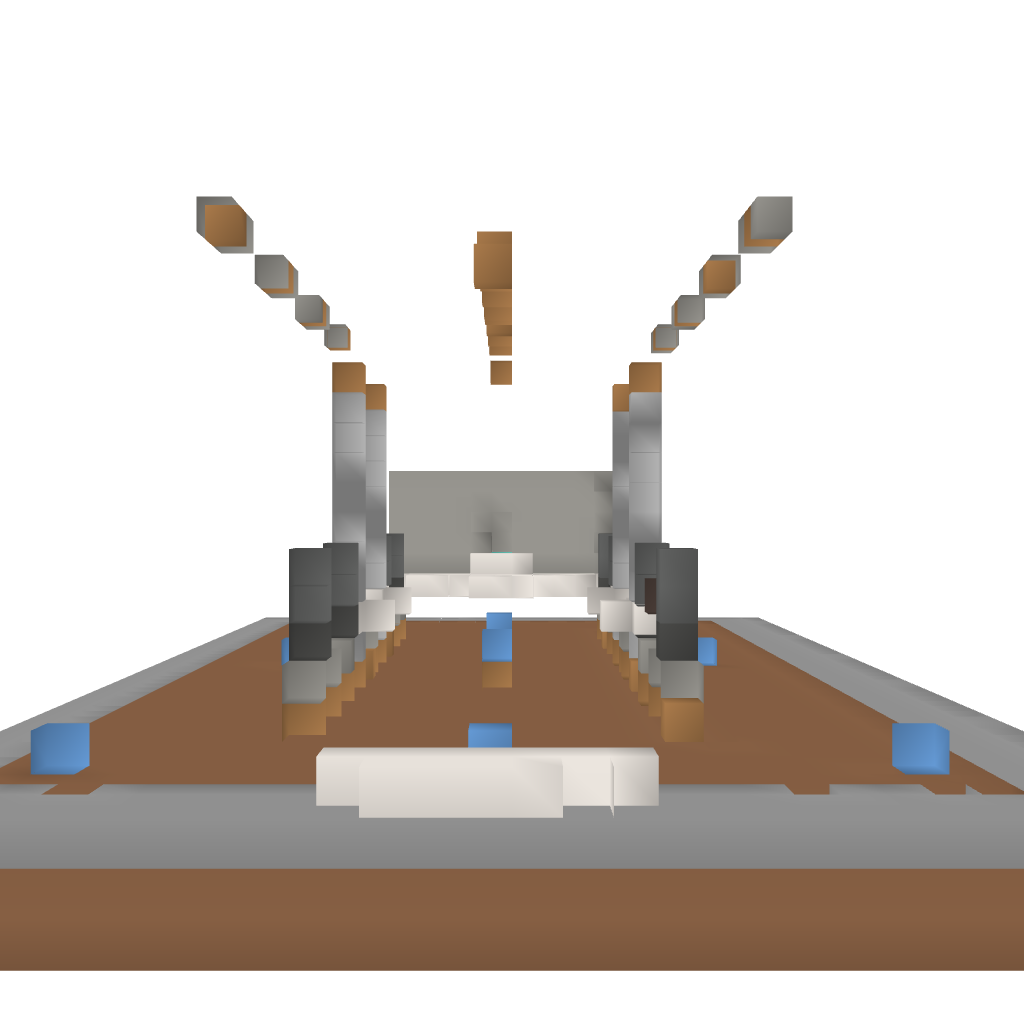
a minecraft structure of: NerdHerd Temple